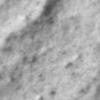
Label: no_change